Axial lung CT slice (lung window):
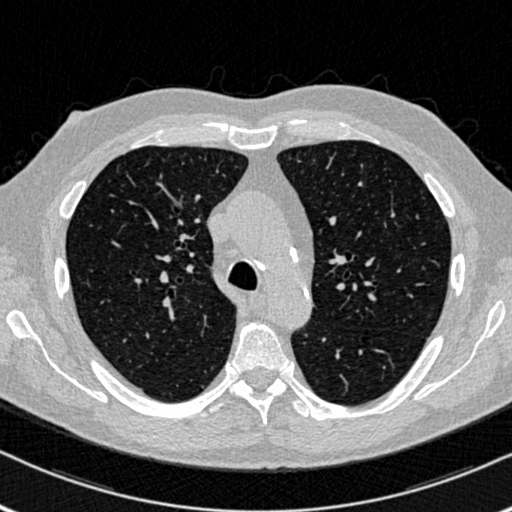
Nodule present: no